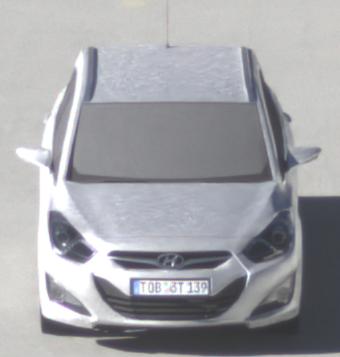
Make: Hyundai
Model: i40 Kombi 1.6 GDI
Detailed model: i40 (VF) Kombi
Model produced from: 2012/08
Model produced until: 2013/09
Doors: 5
Color: white
Road condition: dry road
Daytime: morning or afternoon
Contrast: high contrast